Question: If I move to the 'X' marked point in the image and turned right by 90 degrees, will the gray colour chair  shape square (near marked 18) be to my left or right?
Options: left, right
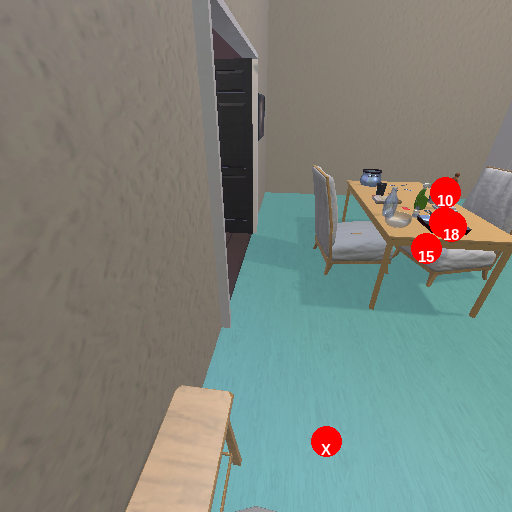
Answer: left